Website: home-depot
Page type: billing-address
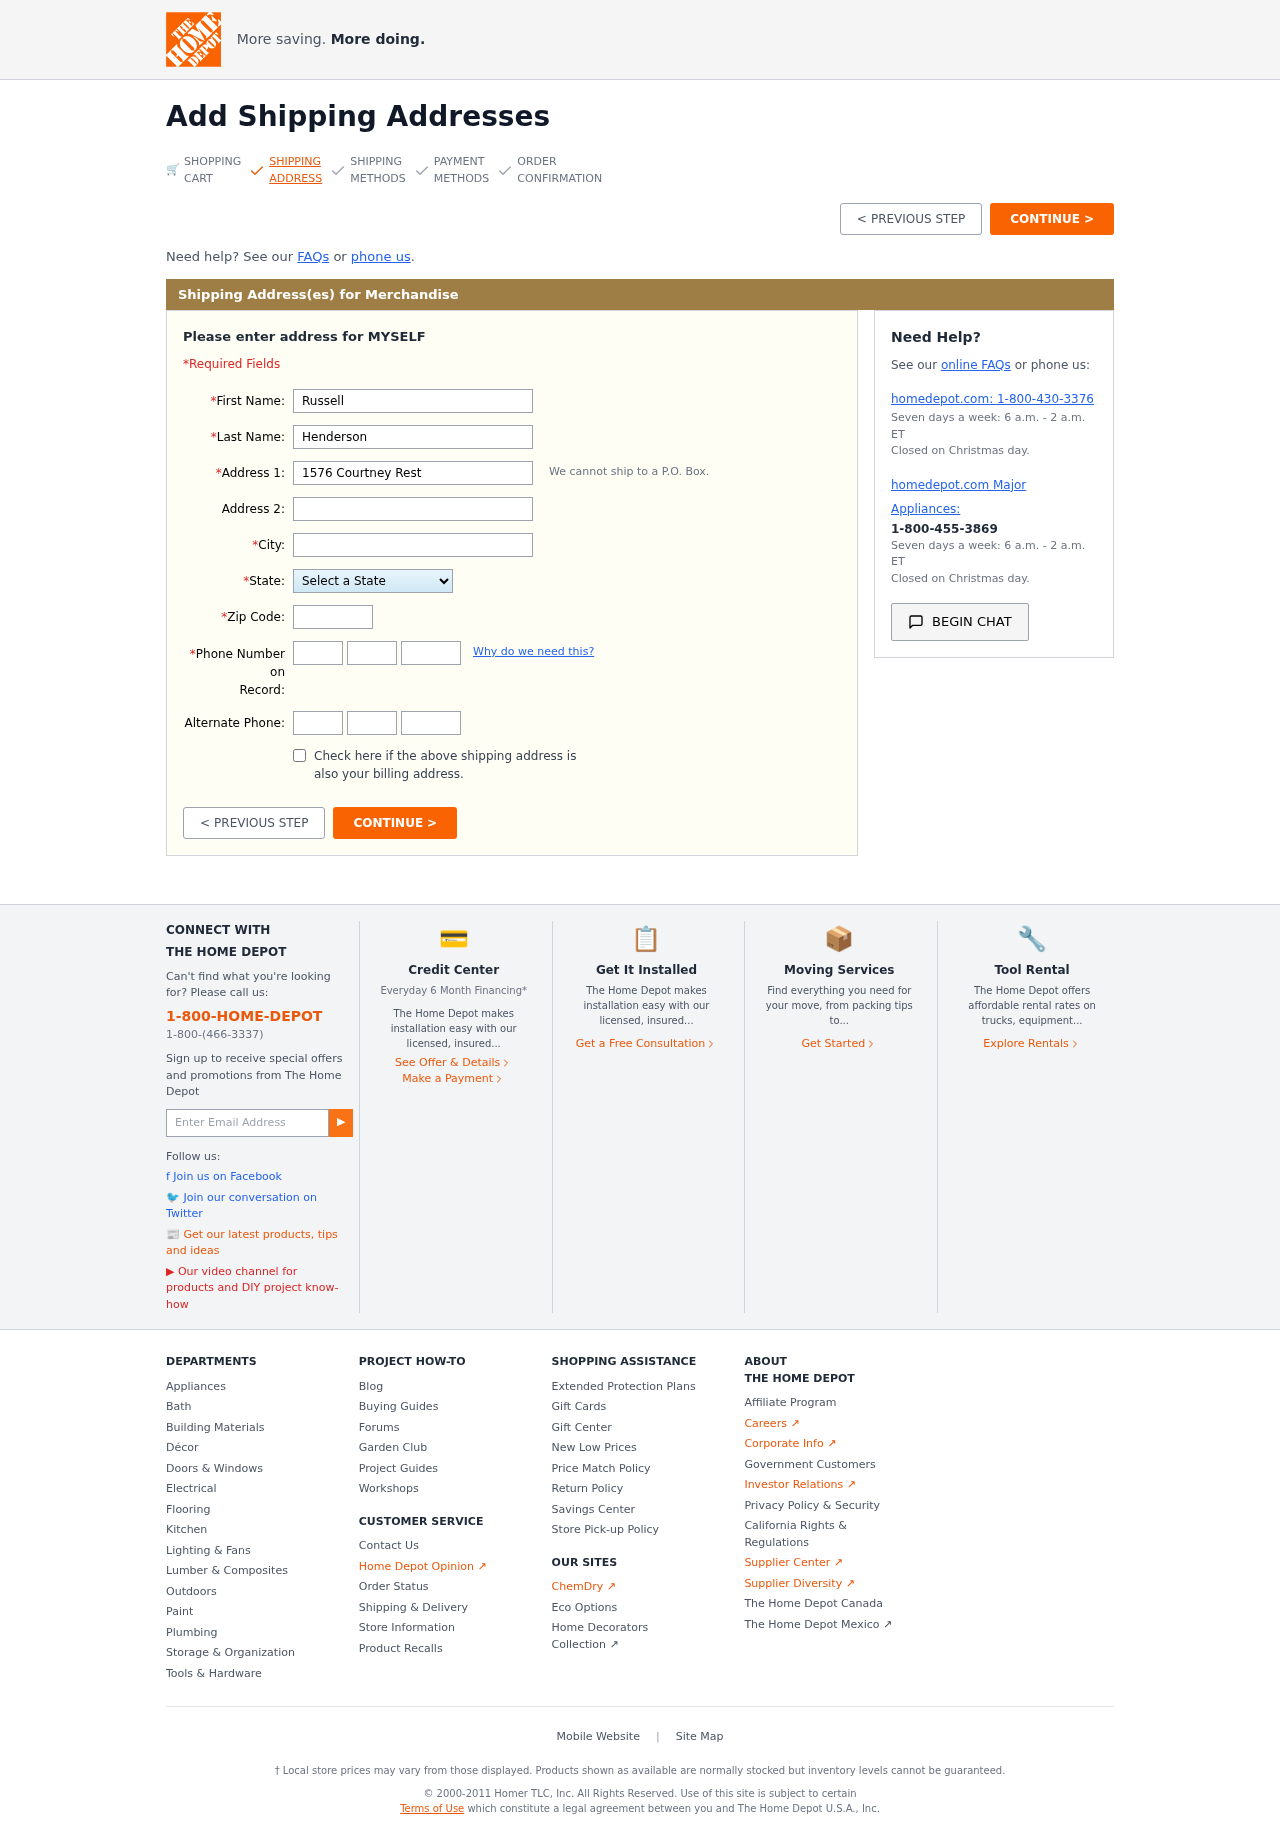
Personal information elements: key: PII_STATE
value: Delaware
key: PII_FIRSTNAME
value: Russell
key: PII_LASTNAME
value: Henderson
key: PII_STREET
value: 1576 Courtney Rest
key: PII_CITY
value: New Johnnytown
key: PII_POSTCODE
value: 18135
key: PII_PHONE_AREA
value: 714
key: PII_PHONE_PREFIX
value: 566
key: PII_PHONE_LINE
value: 0029
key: PII_PHONE_ALT_AREA
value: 814
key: PII_PHONE_ALT_PREFIX
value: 519
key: PII_PHONE_ALT_LINE
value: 8952